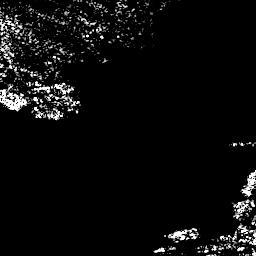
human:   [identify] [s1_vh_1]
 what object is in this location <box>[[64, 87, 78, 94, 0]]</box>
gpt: <ref>1 medium ship at the bottom right</ref>